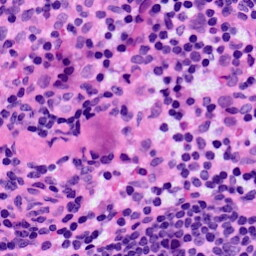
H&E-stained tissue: LymphNode